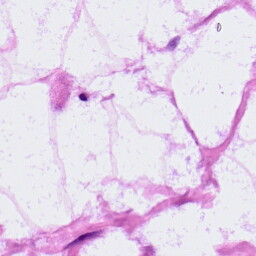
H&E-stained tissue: LymphNode